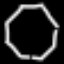
Label: octagon